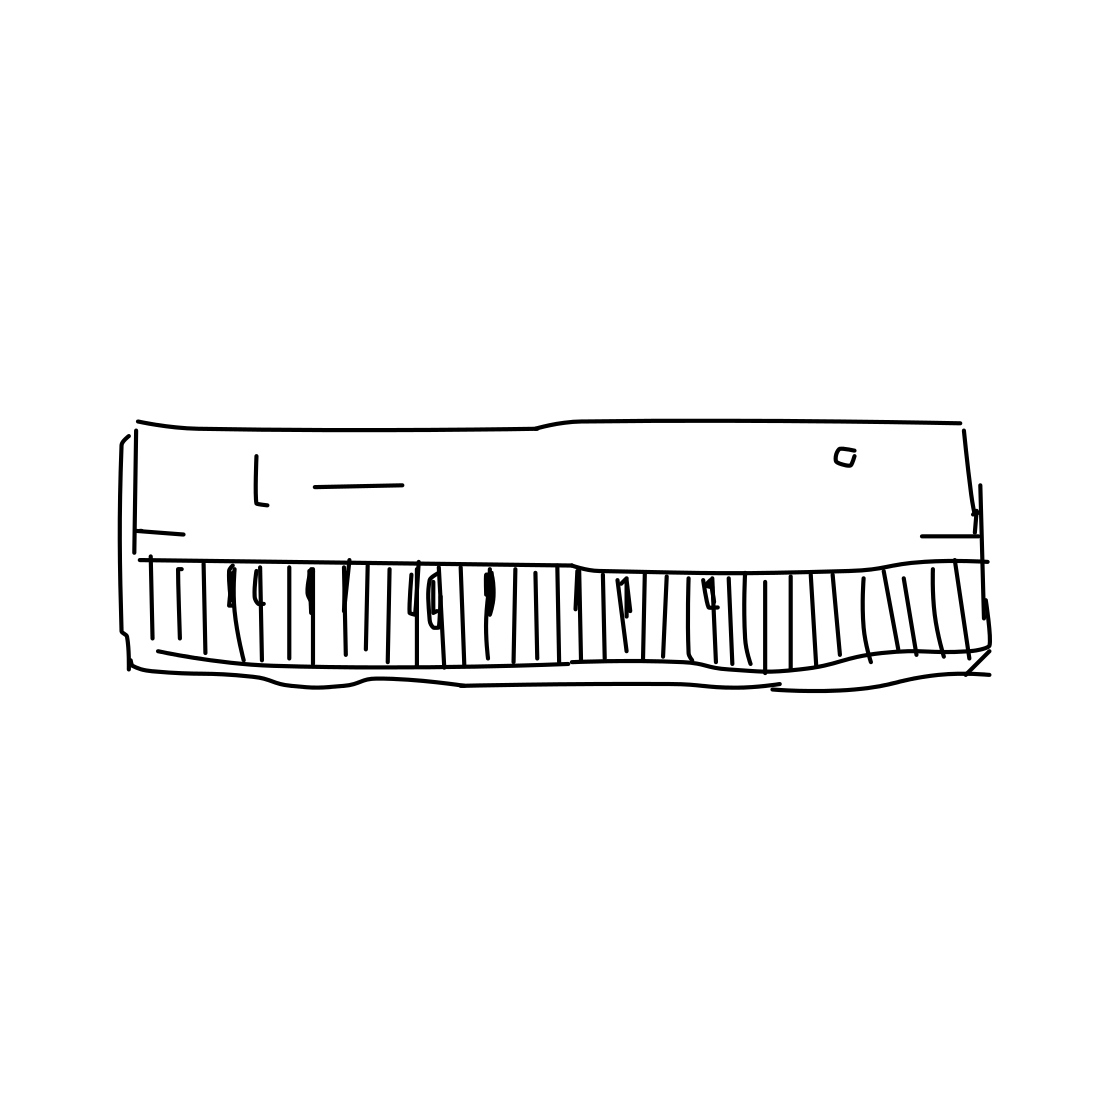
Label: keyboard